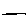
Label: line